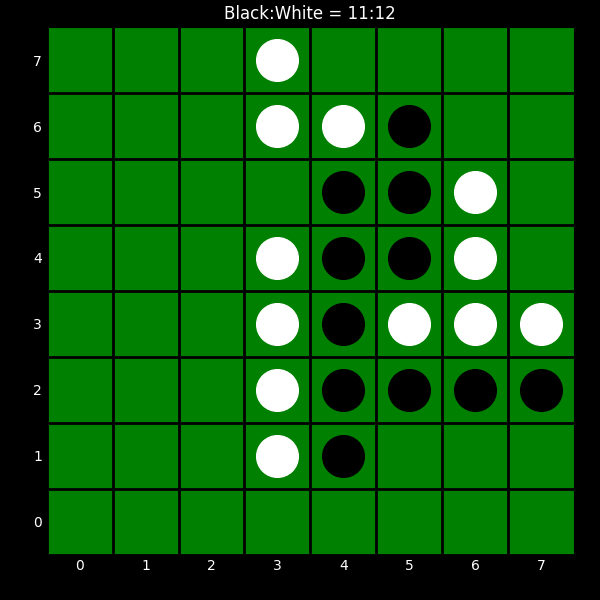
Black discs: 11
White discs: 12